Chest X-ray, AP view. Patient: 72 years old, sex M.
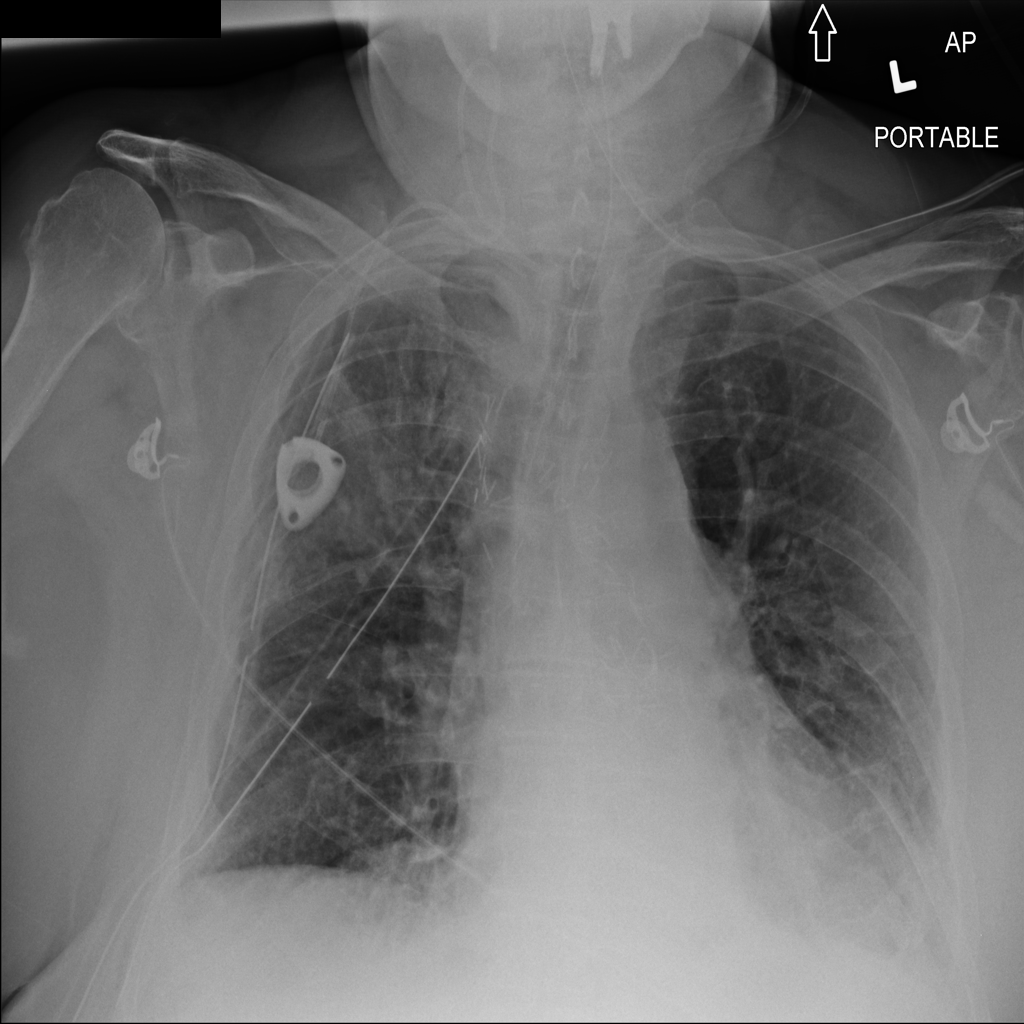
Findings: Pneumothorax